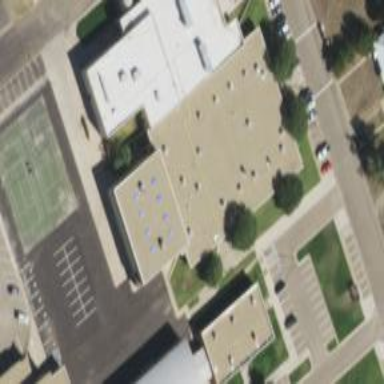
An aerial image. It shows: School building.